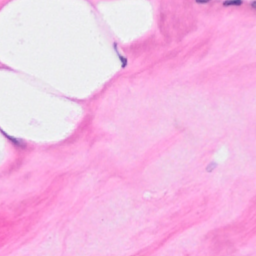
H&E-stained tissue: Breast